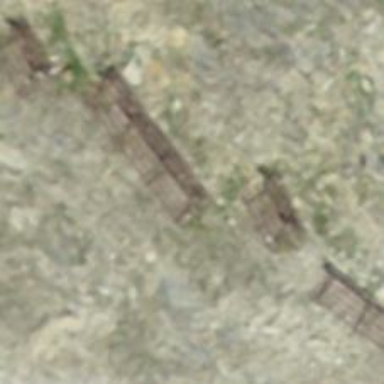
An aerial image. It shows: Snow fence.